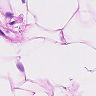
Metastatic tissue present: no